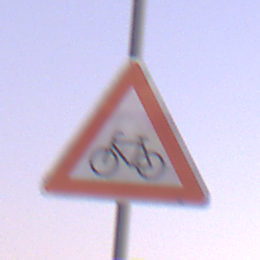
Verkehrszeichen: RadverkehrRechts
Umgebung: Outdoor, RoadRail
Tageszeit: Dawn
Wetter: Clear
Licht: Natural
Jahreszeit: NotSpecified
Kontrast: LowContrast